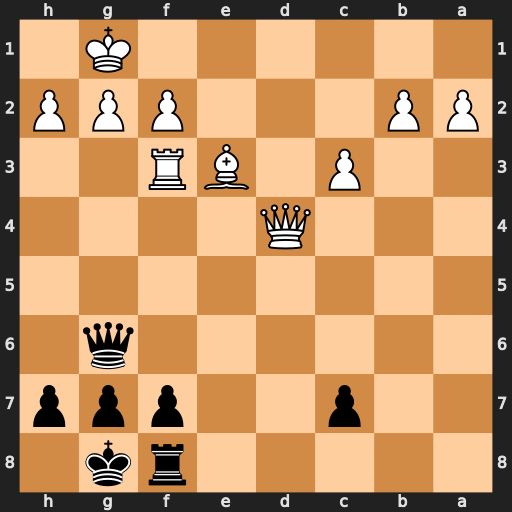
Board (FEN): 5rk1/2p2ppp/6q1/8/3Q4/2P1BR2/PP3PPP/6K1
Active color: b
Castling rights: -
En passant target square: -
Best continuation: Qb1+ Bc1 Qxc1+ Qd1 Qxd1#